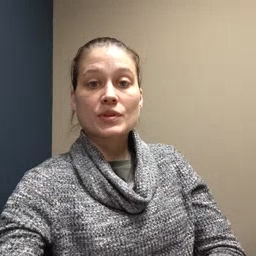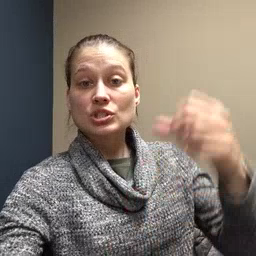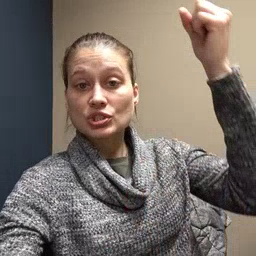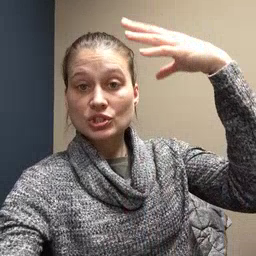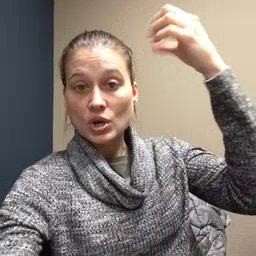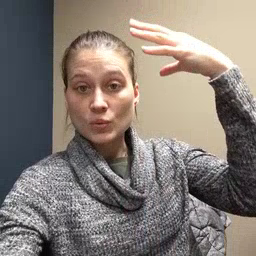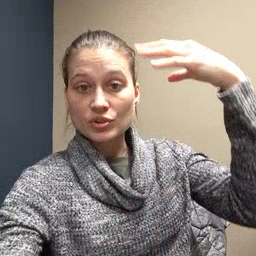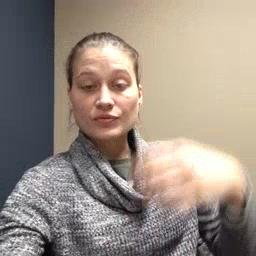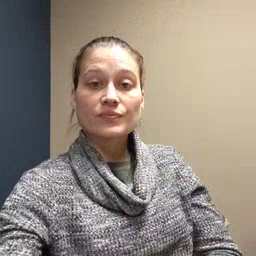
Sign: shower